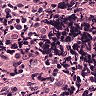
Metastatic tissue present: no